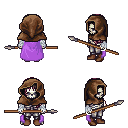
a pixel art fantasy rpg character, male body template, skeleton, lavender cape, metal pants, white blonde left-swept hairstyle, cloth hood, white cloth bandages, brown shoes, spear, four views (front, back, left, right), 2x2 character sprite sheet, small pixel art, hard edges, no anti-aliasing